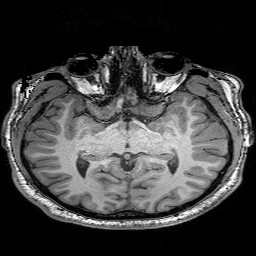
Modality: T1w
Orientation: coronal
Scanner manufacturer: siemens
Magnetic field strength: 3 T
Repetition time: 0.02 s
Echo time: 0.005 s